Question: Hi have some problem with compiling GameKit framework on iPad , when xcode compiles my code , it takes me some error !!! i don't know what is it ?

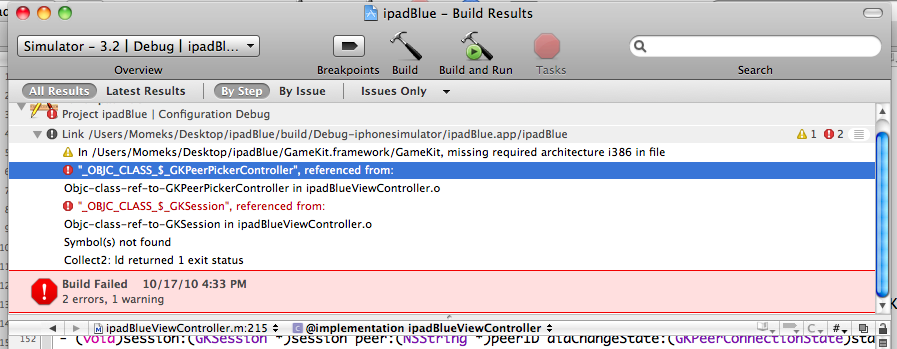
Answer: You have to add the GameKit Framework to your project. Right Click on the Framework Folder and select add Existing Framework. Either that, or you accidentally copied the GameKit Framework into your project directory. Just remove it from the directory, if that's the case.